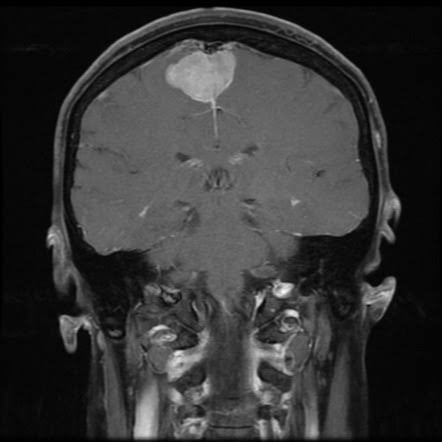
Label: meningioma